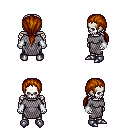
a pixel art fantasy rpg character, male body template, skeleton, chain mail, metal pants, brunette ponytail hairstyle, white cloth bracers, metal boots, four views (front, back, left, right), 2x2 character sprite sheet, small pixel art, hard edges, no anti-aliasing